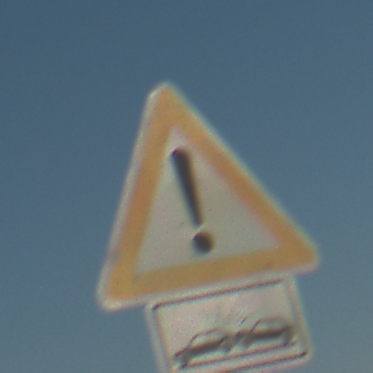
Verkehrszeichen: Gefahrenstelle
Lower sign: Entfernungsangaben2
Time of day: SunriseSunset
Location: Outdoor (Nature)
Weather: Clear
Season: NotSpecified
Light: Natural